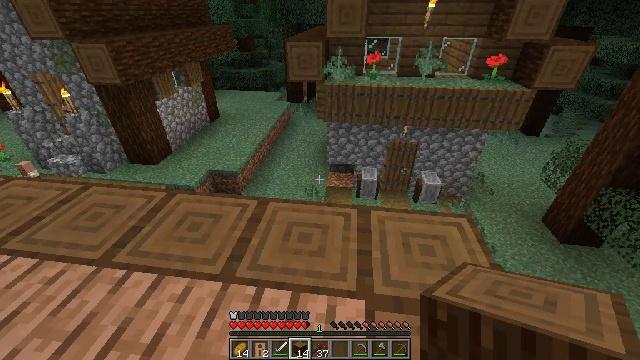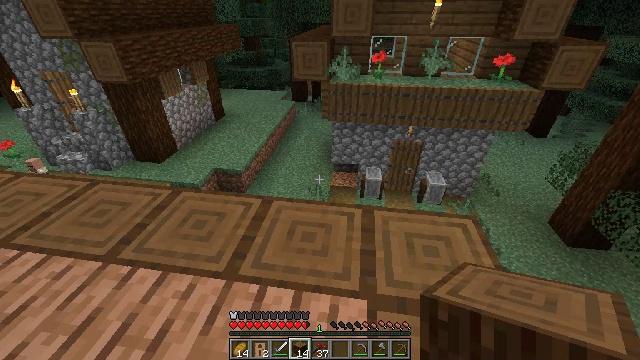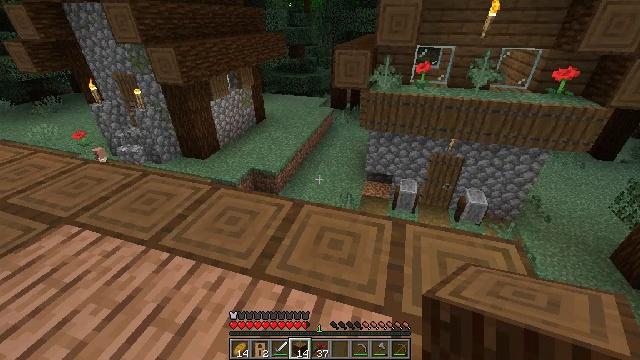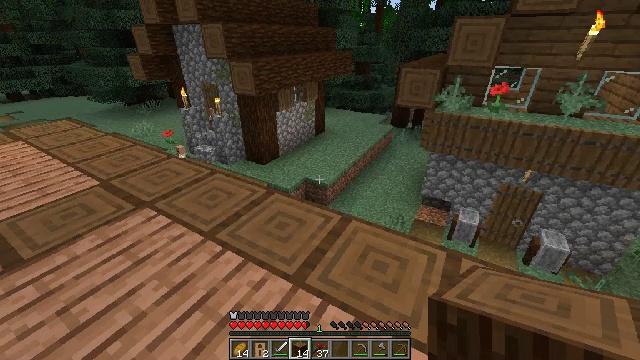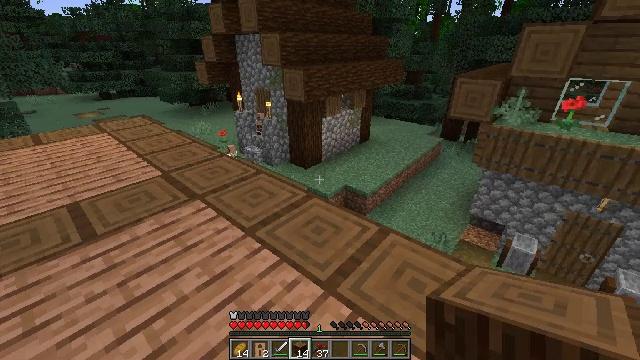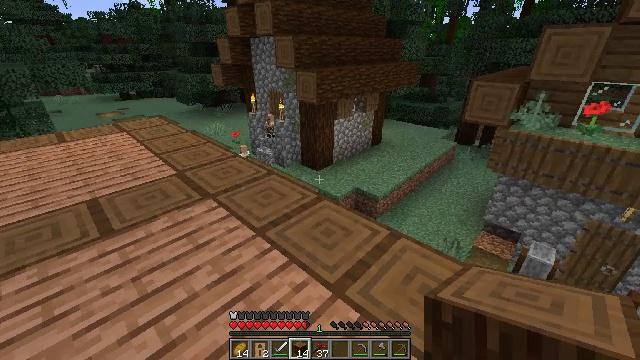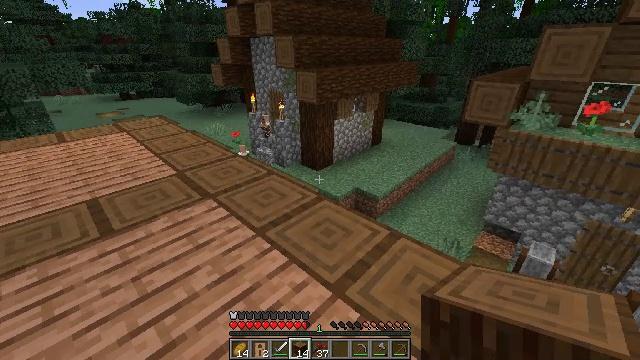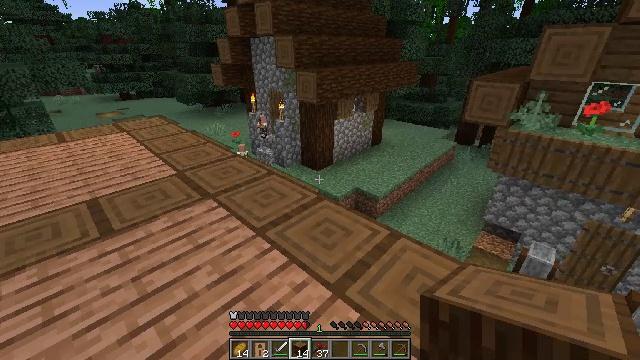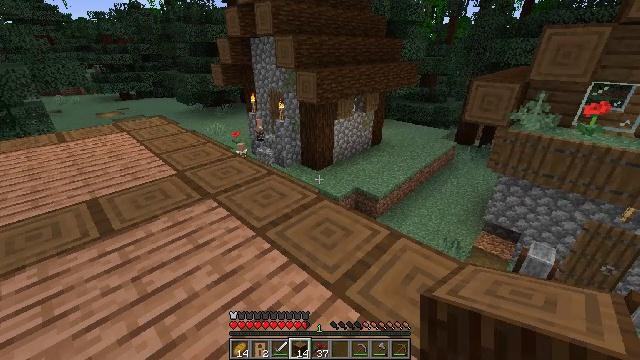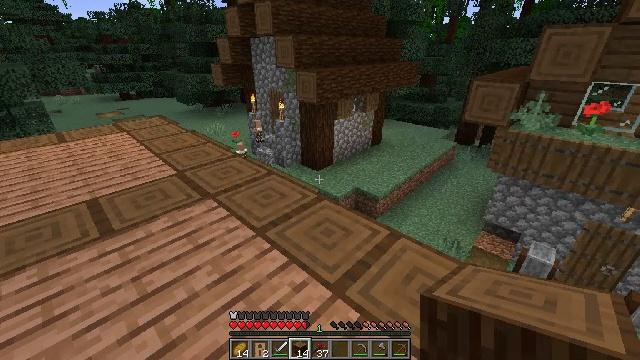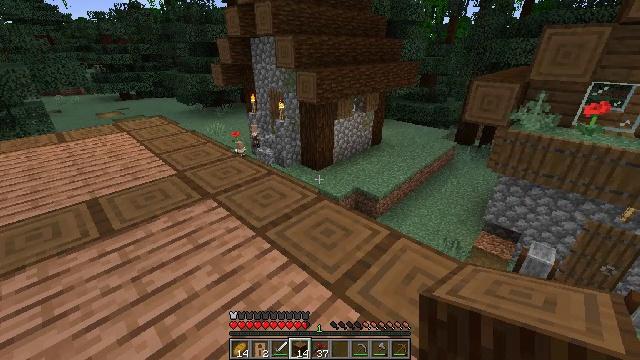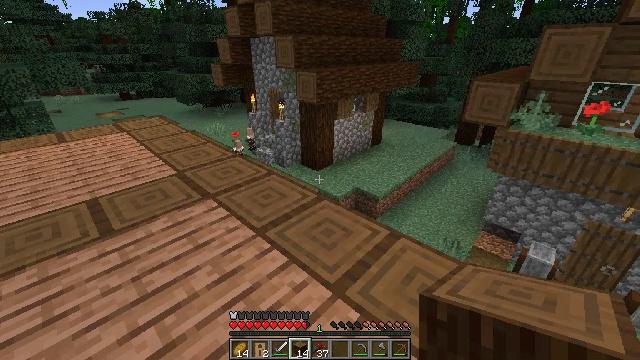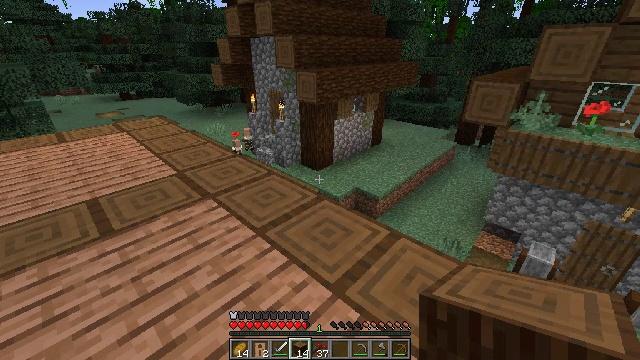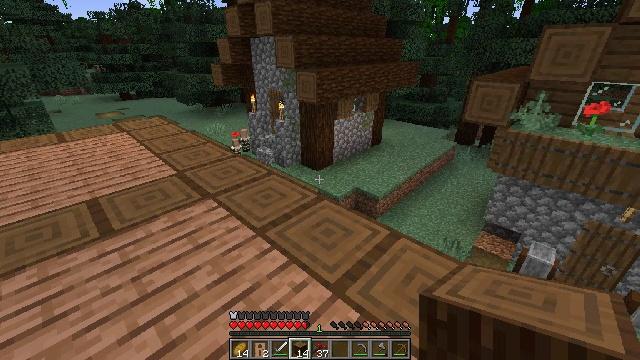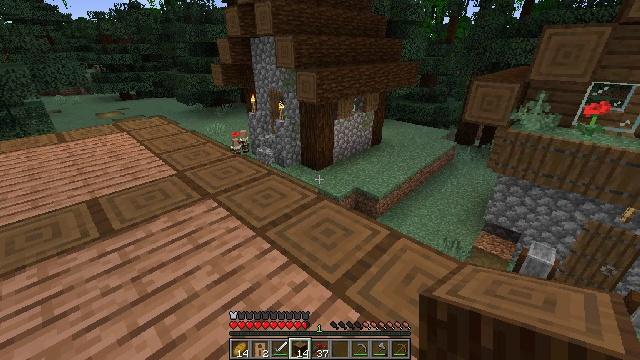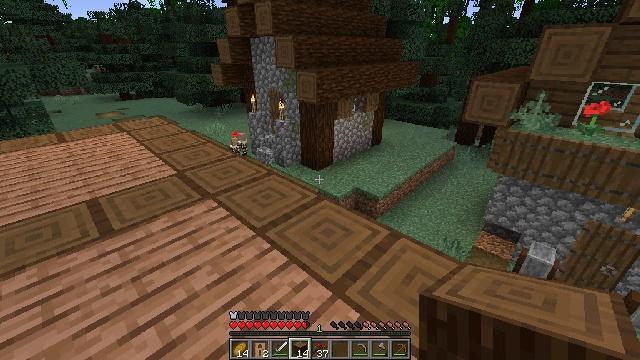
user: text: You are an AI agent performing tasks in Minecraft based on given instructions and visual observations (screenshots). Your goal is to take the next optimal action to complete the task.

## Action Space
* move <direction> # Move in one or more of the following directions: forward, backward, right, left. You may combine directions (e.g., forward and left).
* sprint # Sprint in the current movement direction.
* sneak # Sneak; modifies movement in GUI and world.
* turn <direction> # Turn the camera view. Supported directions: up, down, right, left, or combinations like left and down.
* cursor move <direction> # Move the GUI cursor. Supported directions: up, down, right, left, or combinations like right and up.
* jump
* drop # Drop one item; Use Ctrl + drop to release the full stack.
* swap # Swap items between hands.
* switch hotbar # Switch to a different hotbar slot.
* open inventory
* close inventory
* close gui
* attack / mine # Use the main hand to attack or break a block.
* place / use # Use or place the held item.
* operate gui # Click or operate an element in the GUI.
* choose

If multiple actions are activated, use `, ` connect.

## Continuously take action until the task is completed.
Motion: motion action
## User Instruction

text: Remove a spruce log from the inventory.
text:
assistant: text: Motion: turn left
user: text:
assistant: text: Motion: turn left and up
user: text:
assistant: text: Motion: turn left and up
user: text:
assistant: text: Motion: turn left and up
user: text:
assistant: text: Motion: turn left
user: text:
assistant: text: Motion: no_op
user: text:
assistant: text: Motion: no_op
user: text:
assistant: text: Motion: no_op
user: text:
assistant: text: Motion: no_op
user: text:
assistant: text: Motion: no_op
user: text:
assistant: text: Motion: no_op
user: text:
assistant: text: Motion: no_op
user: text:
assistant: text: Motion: no_op
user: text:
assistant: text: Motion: no_op
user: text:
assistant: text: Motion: no_op
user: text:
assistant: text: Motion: no_op
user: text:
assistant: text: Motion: no_op
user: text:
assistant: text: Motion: no_op
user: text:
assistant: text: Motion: no_op
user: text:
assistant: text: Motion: no_op
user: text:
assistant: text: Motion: no_op
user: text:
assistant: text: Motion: no_op
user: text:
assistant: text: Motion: no_op
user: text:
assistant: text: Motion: no_op
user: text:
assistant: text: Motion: no_op
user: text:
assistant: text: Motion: no_op
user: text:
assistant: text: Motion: no_op
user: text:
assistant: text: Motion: turn right
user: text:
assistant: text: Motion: turn right and down
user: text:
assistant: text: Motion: turn right and down